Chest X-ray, PA view. Patient: 47 years old, sex M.
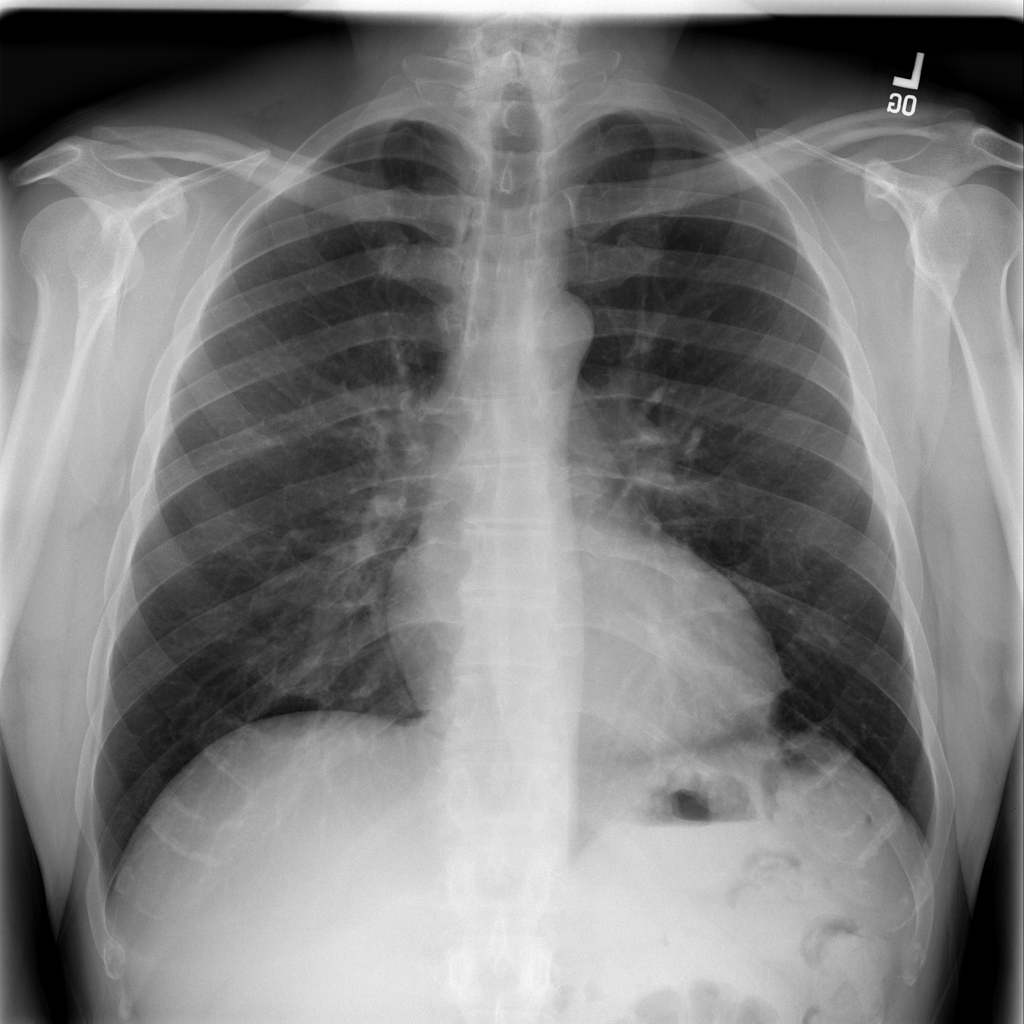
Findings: No Finding